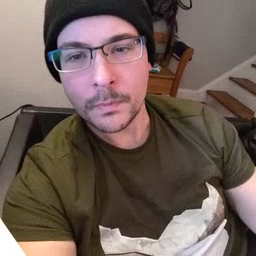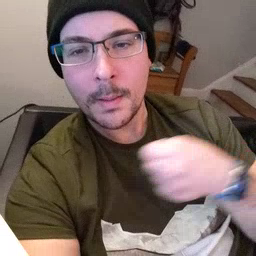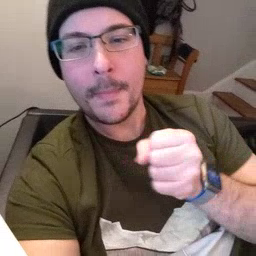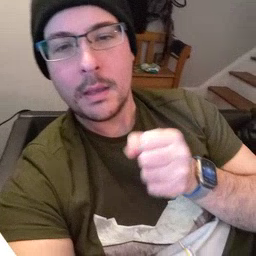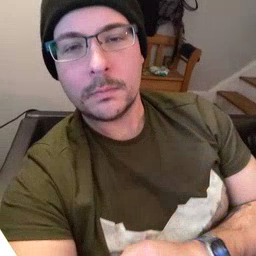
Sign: make